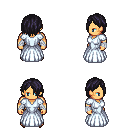
a pixel art fantasy rpg character, male body template, human, tanned skin, underdress, robe skirt, raven bangs hairstyle, white cloth bandages, gold boots, four views (front, back, left, right), 2x2 character sprite sheet, small pixel art, hard edges, no anti-aliasing